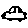
Label: car